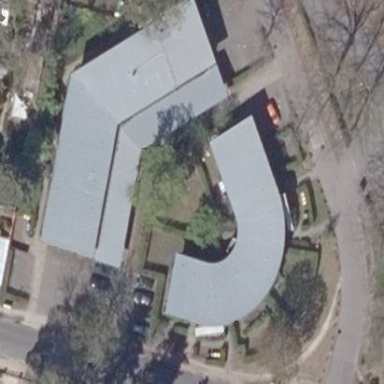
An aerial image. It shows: Terrace building with skillion roof shape.